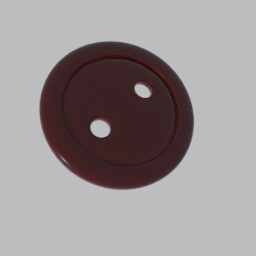
Label: people